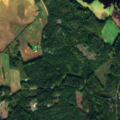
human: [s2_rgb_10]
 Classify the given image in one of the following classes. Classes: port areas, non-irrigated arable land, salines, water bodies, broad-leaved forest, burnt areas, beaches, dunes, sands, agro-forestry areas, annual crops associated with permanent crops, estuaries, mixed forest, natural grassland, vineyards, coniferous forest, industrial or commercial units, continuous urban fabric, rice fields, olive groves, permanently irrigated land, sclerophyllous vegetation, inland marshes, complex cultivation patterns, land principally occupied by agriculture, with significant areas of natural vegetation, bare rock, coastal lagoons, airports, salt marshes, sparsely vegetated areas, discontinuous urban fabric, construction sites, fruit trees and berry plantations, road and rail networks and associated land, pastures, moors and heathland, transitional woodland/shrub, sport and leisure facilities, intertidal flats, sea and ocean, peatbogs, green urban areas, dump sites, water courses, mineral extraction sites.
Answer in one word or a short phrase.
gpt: non-irrigated arable land, coniferous forest, salt marshes, sea and ocean